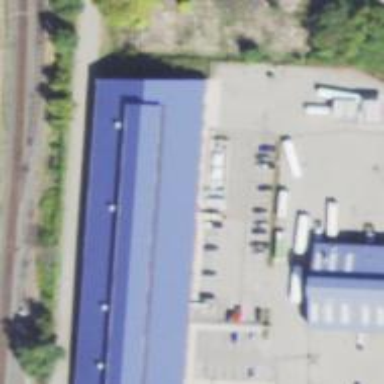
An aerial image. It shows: Industrial depot area.